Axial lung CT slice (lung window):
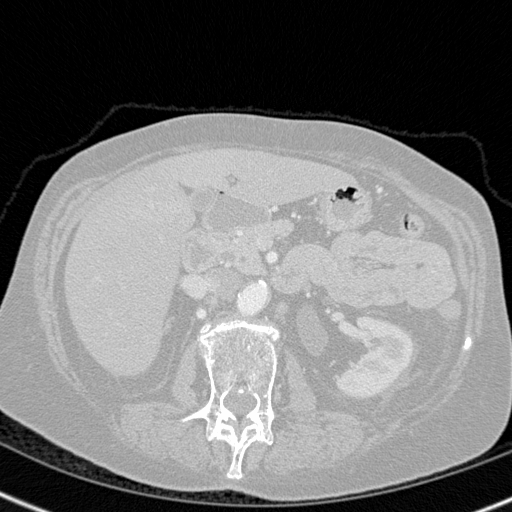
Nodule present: no